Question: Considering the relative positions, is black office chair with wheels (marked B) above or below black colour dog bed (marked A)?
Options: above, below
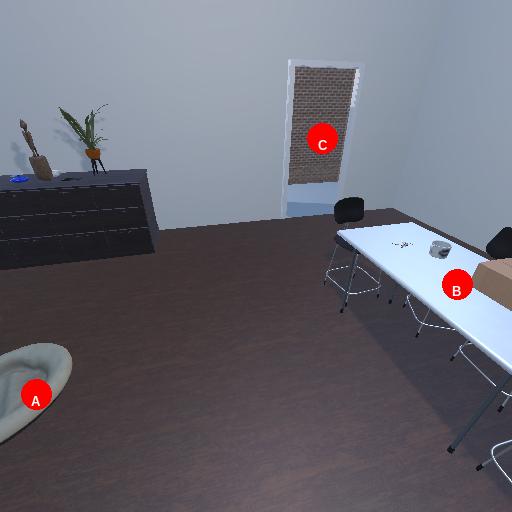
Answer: above